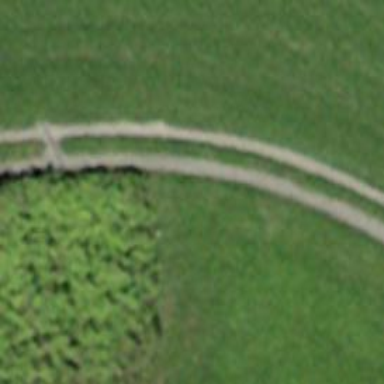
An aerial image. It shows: Track with ground surface of grade 3.